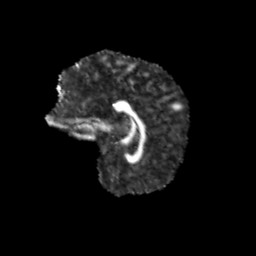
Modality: FA
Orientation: sagittal
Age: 10
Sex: female
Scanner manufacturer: siemens
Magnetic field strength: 3 T
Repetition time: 3.8 s
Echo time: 0.07 s